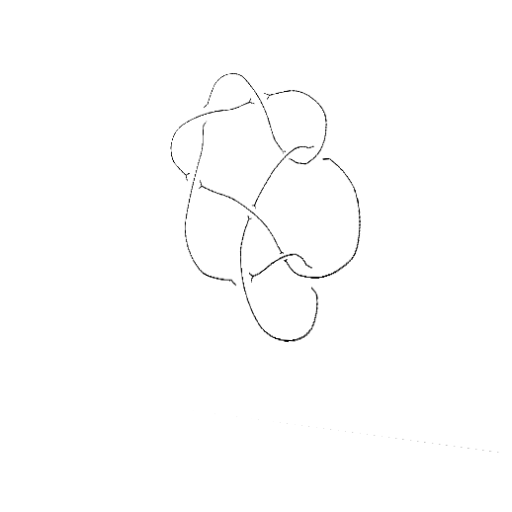
Crossing number: 9